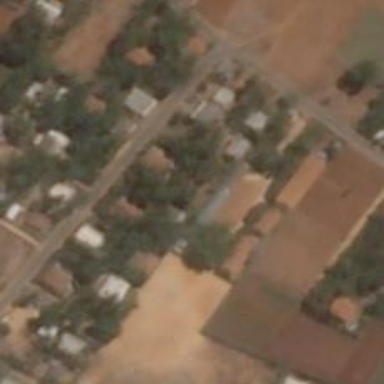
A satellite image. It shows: School.